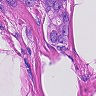
Metastatic tissue present: yes